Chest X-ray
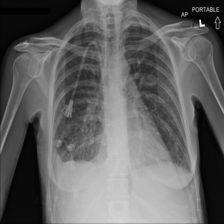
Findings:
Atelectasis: positive
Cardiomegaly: negative
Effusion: positive
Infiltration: positive
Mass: negative
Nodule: negative
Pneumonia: negative
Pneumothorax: negative
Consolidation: negative
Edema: negative
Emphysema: negative
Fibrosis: negative
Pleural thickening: negative
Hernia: negative